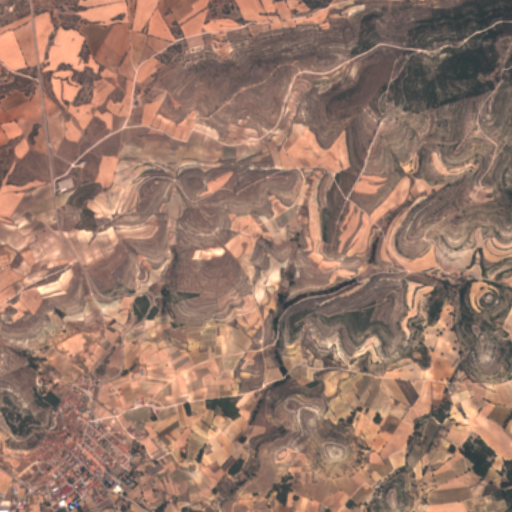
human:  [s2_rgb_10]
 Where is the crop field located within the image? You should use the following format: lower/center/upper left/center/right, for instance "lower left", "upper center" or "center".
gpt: The crop field is located in the lower left of the image.
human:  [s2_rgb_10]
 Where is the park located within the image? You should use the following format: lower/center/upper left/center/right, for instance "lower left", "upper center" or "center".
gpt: The park is located in the lower left of the image.
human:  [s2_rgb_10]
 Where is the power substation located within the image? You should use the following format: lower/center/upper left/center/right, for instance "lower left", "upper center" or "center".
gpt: The power substation is located in the center left of the image.
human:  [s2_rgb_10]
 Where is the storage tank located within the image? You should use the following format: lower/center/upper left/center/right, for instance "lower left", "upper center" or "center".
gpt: The storage tank is located in the lower left of the image.
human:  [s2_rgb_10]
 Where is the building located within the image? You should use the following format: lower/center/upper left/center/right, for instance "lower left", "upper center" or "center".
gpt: There is no building in the image.